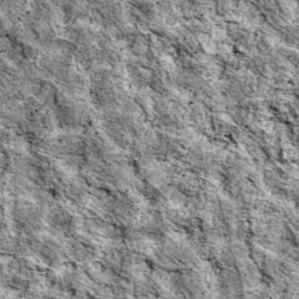
Label: non_frost